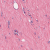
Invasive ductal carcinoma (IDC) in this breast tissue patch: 0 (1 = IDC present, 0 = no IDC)